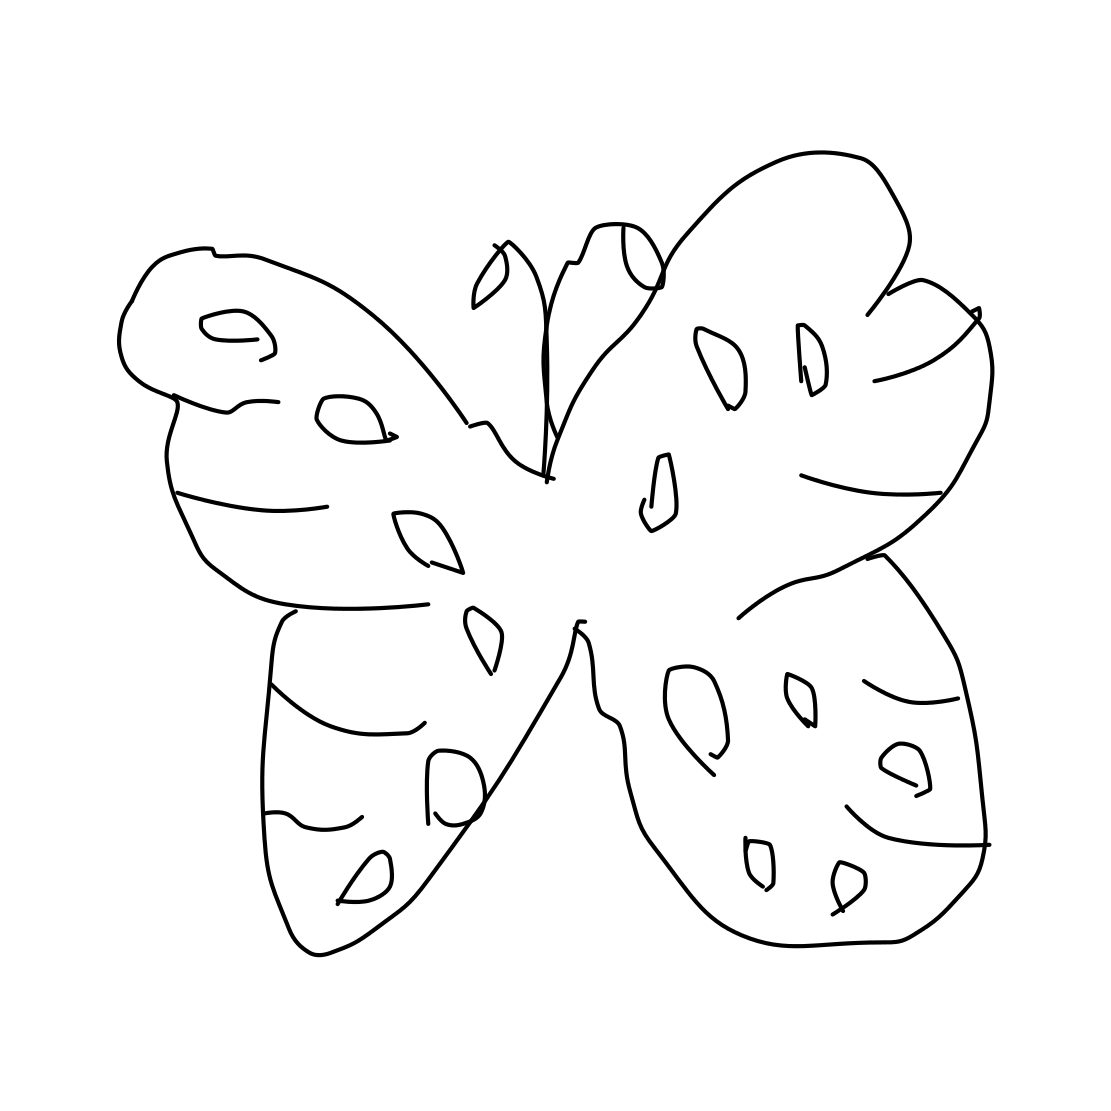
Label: butterfly